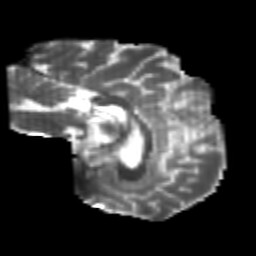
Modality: T2w
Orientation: sagittal
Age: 26
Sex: male
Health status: healthy
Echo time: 0.074 s